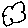
Label: cloud